Field crop: maize
Growth stage: 2
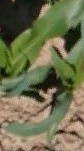
Species: maize